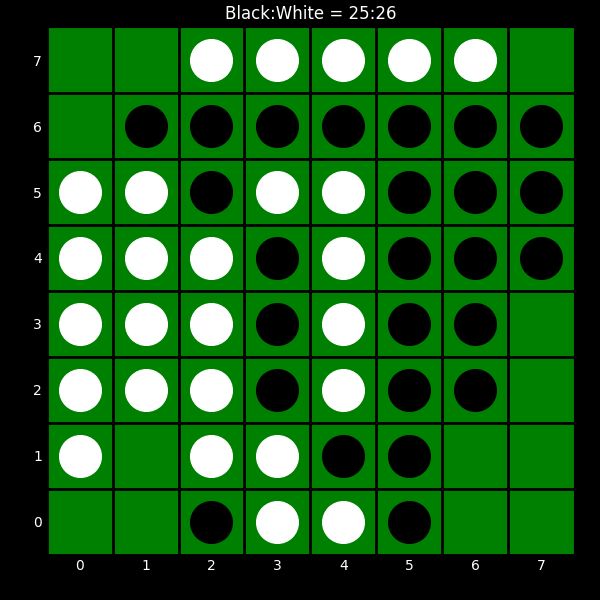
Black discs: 25
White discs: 26